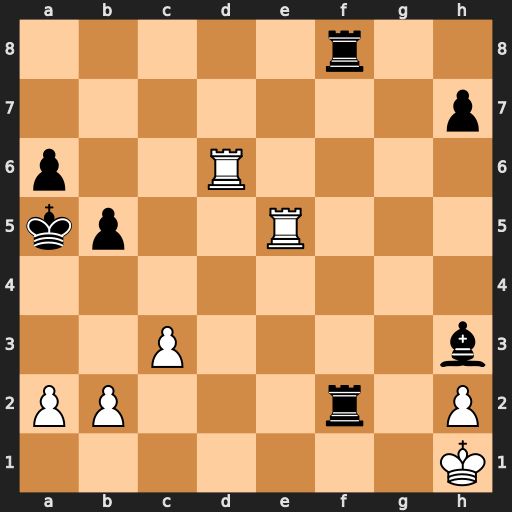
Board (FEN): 5r2/7p/p2R4/kp2R3/8/2P4b/PP3r1P/7K
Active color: w
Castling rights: -
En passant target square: -
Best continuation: b4+ Ka4 Rxa6#